Question: In the below program i have many tabs in a single notebook page. when the number of tabs increases the look changes. So how to put the tabs in different rows
As in attached image, I have many tabs in a single row, but I want some tabs say from 'JJJJ' in a below row.
How to set tabs in different row also how to give different colors to tab(highlight the tab) when selected?
'''
title = 'Trial Tool window'
import sys
sys.path[:0] = ['../../..']
import Tkinter
import Pmw
class MyButton(Tkinter.Button):
def __init__(self, master=None, cnf={}, **kw):
self.__toggle = 0
kw['background'] = 'green'
kw['activebackground'] = 'red'
apply(Tkinter.Button.__init__, (self, master, cnf), kw)
class Demo:
def __init__(self, parent):
# Create and pack the NoteBook.
notebook = Pmw.NoteBook(parent)
notebook.pack(fill = 'both', expand = 1, padx = 10, pady = 10)
page = notebook.add('AAAA')
notebook.tab('AAAA').focus_set()
# Create the "Toolbar" contents of the page.
group = Pmw.Group(page, tag_text = 'XYZ')
group.pack(fill = 'both', expand = 1, padx = 10, pady = 10)
b1 = Tkinter.Checkbutton(group.interior(), text = 'Show tool')
b1.grid(row = 0, column = 0)
# Add all other Channel pages.
page = notebook.add('BBBB')
page = notebook.add('CCCC')
page = notebook.add('DDDD')
page = notebook.add('EEEE')
page = notebook.add('FFFF')
page = notebook.add('GGGG')
page = notebook.add('HHHH')
page = notebook.add('IIII')
page = notebook.add('JJJJ')
page = notebook.add('KKKK')
page = notebook.add('LLLL')
page = notebook.add('MMMM')
page = notebook.add('NNNN')
page = notebook.add('OOOO')
page = notebook.add('PPPP')
page = notebook.add('QQQQ')
page = notebook.add('RRRR')
notebook.setnaturalsize()
######################################################################
# Create demo in root window for testing.
if __name__ == '__main__':
root = Tkinter.Tk()
Pmw.initialise(root)
root.title(title)
widget = Demo(root)
exitButton = MyButton(root, text = 'Exit', command = root.destroy)
exitButton.pack()
root.mainloop()![enter image description here][2]
'''
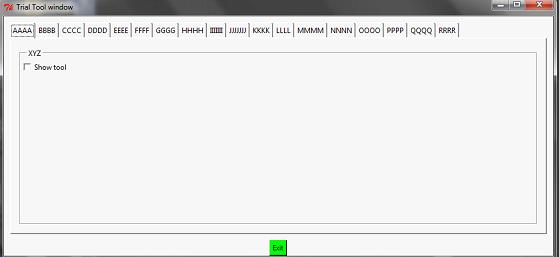
Answer: It is not possible with ttk to do this and it is a horrible design anyway. Instead, create an "options dialog" where you put either a list or a treeview in a panel on the side and use that to select among your many subpages. You can then use a notebook without tabs or simply switch in different frames containing your child pages in response to clicks on the selection pane.
Search google images for "options dialog" to see any number of implementations of this scheme. Multiple rows of tabs is a really bad design from a usability perspective.